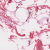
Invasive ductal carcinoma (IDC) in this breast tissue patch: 0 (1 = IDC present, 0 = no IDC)